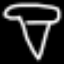
Label: diamond